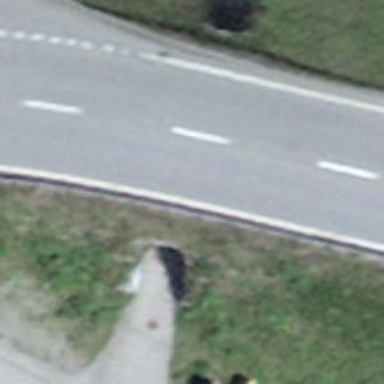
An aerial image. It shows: Asphalt road classified as primary highway.